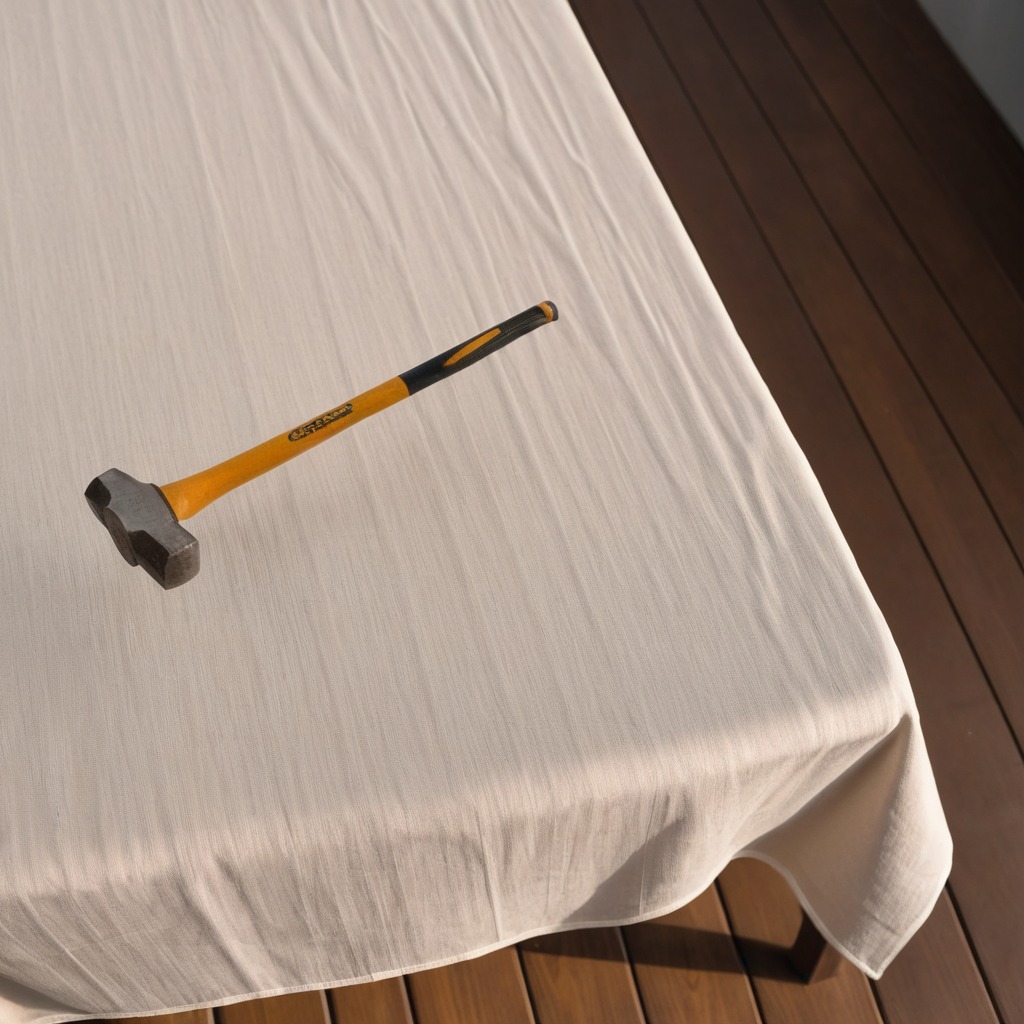
A hammer lying on a wooden table in an outdoor workshop during daytime bright natural light soft shadows worn but beneath the cloth.